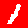
Digit: 1